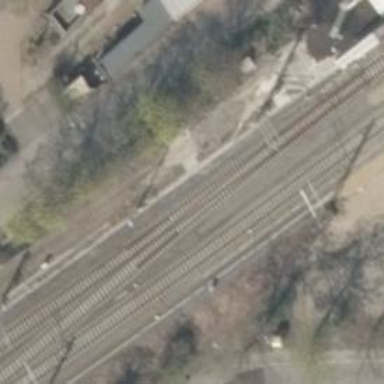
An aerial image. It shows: Railway track with contact line for electrification.